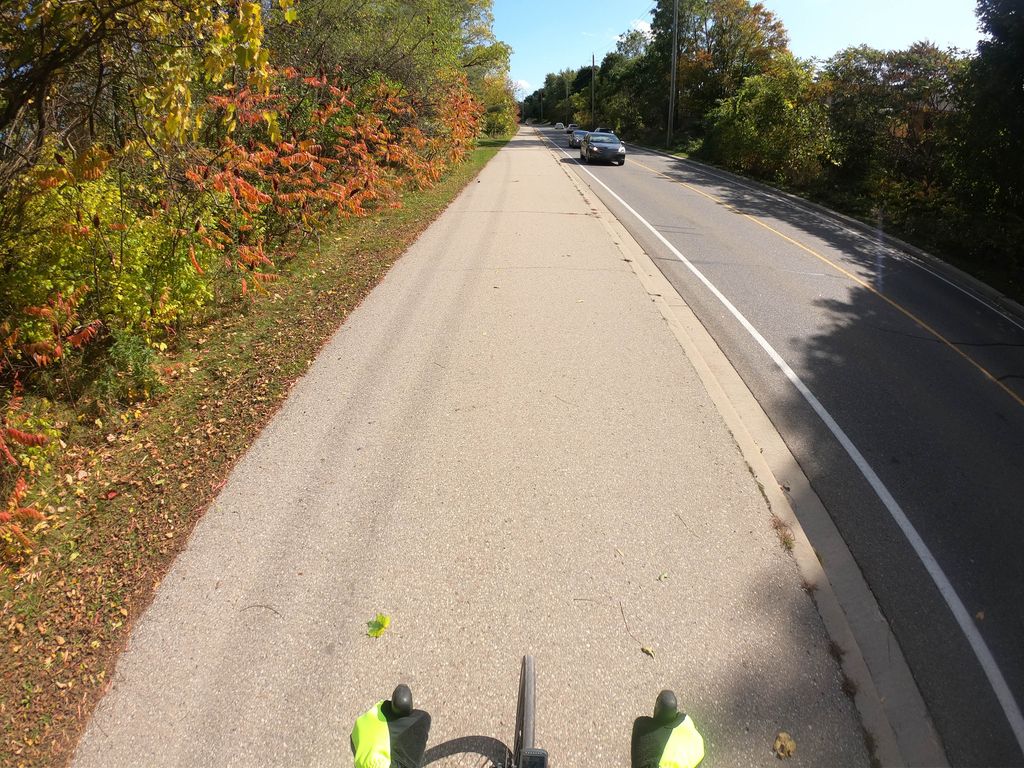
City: kitchener-waterloo